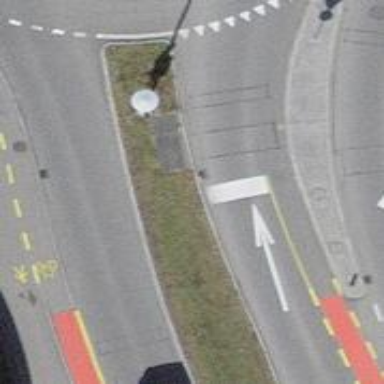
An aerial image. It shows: Secondary road with asphalt surface and no sidewalks.